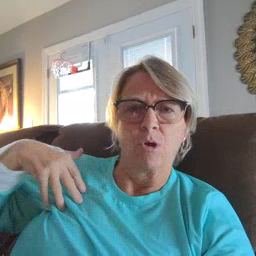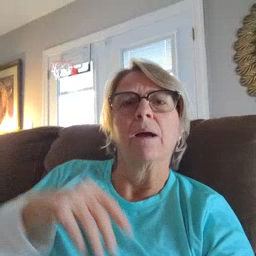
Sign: zebra